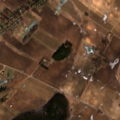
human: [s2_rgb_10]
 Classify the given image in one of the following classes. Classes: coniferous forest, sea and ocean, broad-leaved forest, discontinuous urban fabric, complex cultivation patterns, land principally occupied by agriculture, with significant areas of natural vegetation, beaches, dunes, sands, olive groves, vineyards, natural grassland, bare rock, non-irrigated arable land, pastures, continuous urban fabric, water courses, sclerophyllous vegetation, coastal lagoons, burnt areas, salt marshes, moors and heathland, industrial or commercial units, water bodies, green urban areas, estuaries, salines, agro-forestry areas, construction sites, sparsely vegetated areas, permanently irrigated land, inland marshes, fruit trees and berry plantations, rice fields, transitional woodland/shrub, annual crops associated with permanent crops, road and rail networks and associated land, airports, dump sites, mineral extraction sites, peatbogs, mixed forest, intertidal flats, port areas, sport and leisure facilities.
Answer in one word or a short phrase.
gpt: discontinuous urban fabric, non-irrigated arable land, pastures, complex cultivation patterns, coniferous forest